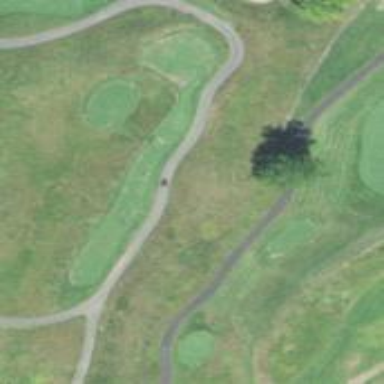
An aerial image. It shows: Area of rough grass used for golf.